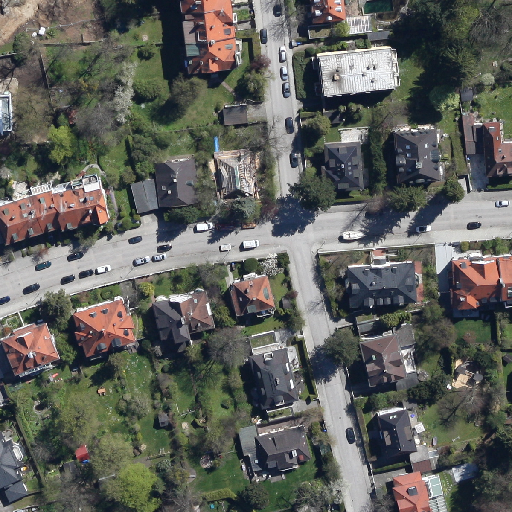
Referring expression: van in the parking area